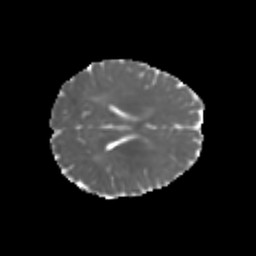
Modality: MD
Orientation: axial
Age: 5
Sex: male
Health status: healthy